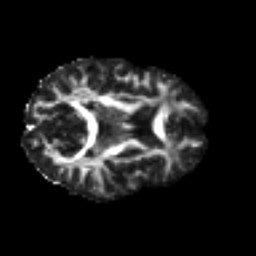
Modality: FA
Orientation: axial
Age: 29
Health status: ill
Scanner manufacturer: philips
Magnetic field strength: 3 T
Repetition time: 9 s
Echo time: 0.127 s